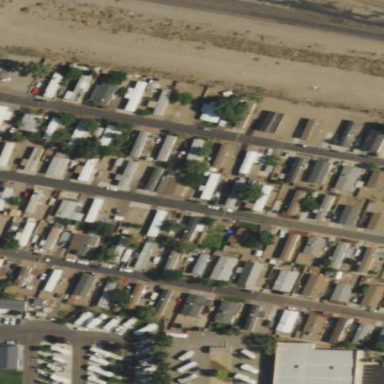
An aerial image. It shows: Residential area designated as trailer park.